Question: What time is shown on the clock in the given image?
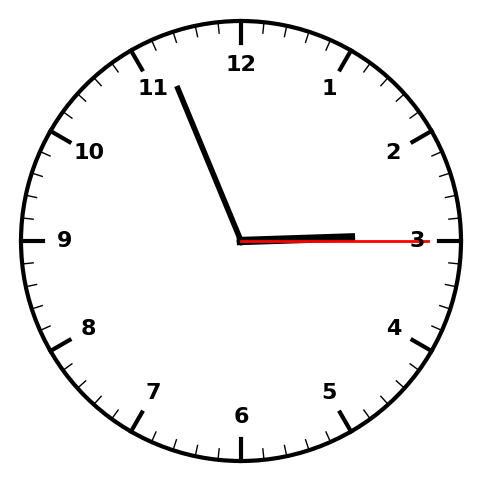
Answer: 02:56:15